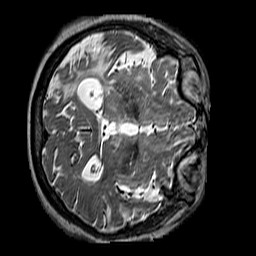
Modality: T2w
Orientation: axial
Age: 75
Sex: female
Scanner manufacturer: siemens
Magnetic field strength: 3 T
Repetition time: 3.2 s
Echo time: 0.212 s